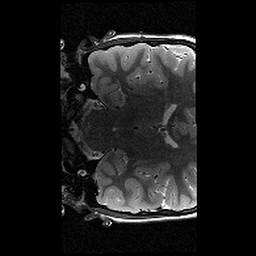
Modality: T2w
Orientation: coronal
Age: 11
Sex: male
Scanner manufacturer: siemens
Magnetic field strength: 3 T
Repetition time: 9.23 s
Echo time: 0.067 s